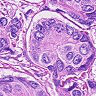
Metastatic tissue present: yes